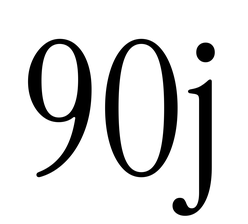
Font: InstrumentSerif-Regular